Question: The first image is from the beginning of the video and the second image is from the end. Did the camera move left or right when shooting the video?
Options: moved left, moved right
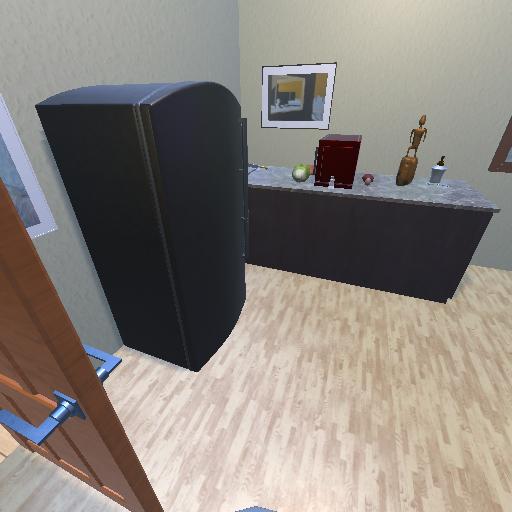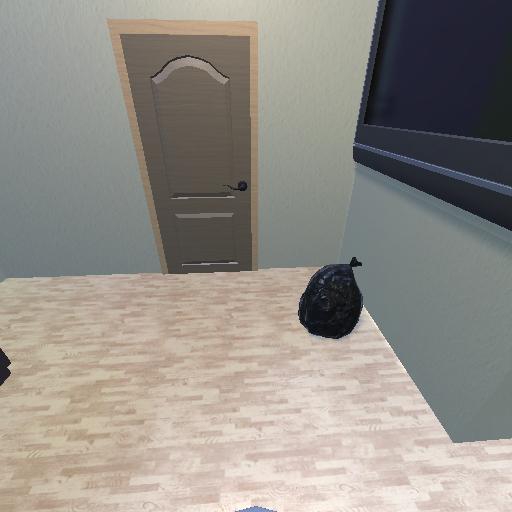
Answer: moved left